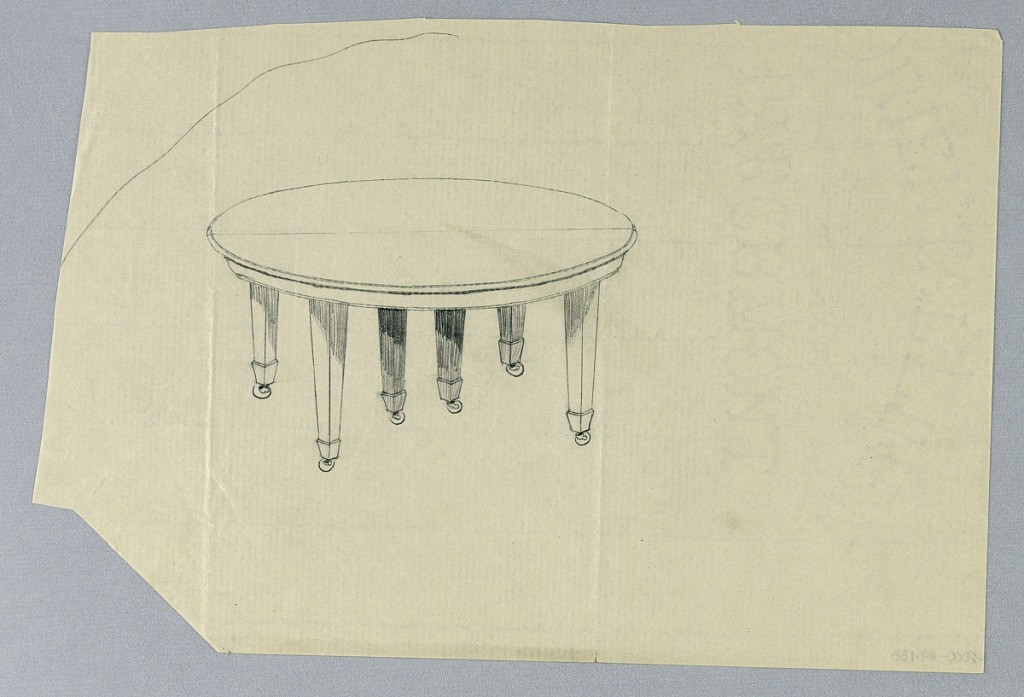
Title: Design for a Six-Legged Adjustable Round Table on Casters
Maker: A.N. Davenport Co.
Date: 1900–05
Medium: Graphite on thin, cream paper
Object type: Drawing
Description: Round molded top with dividing stretcher running across center raised on 6 straight tapering legs on casters.